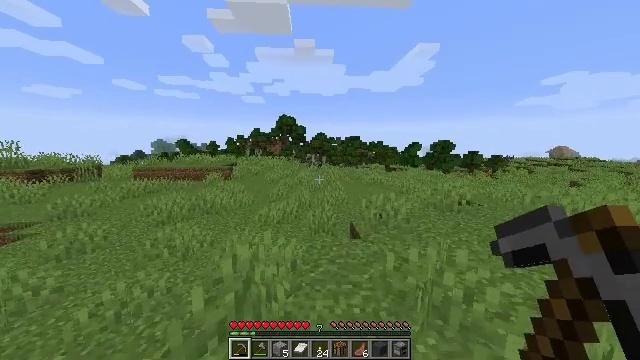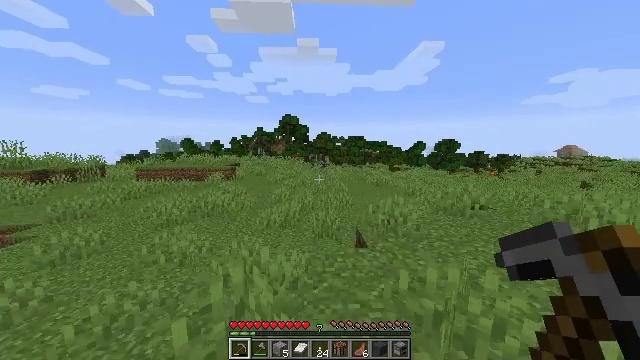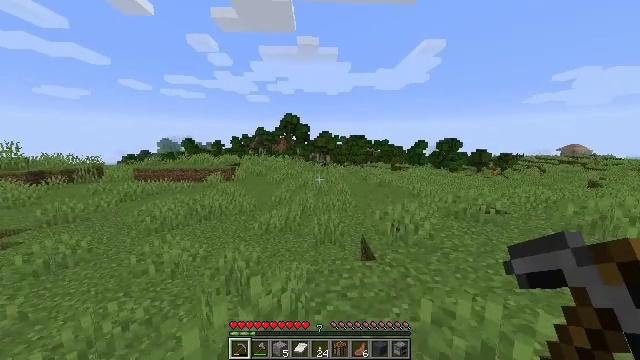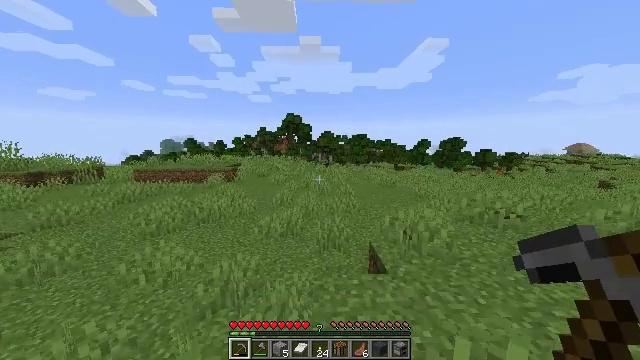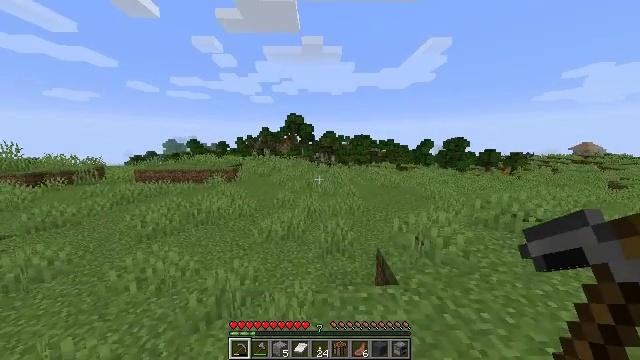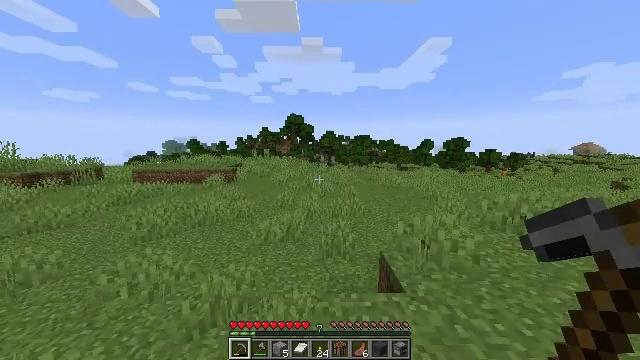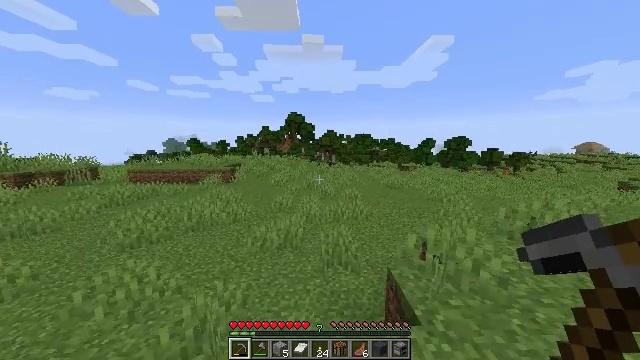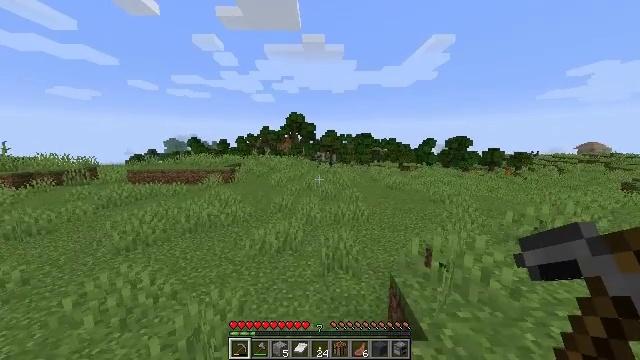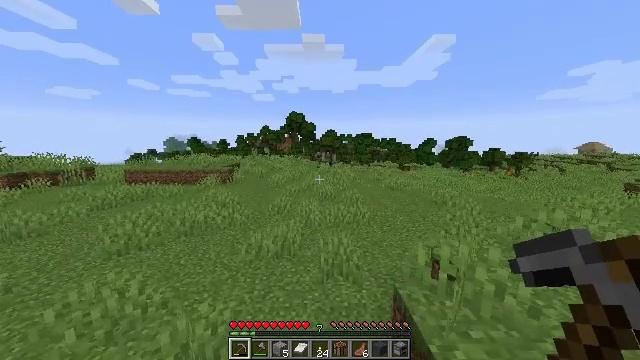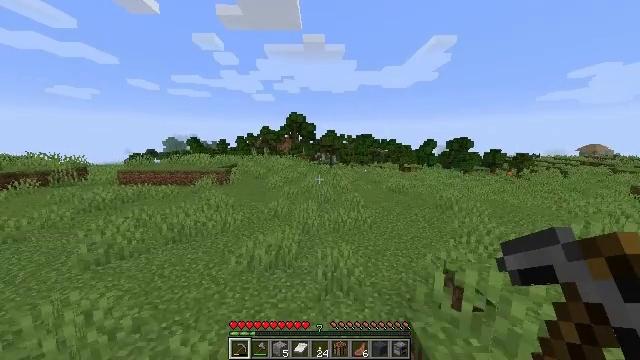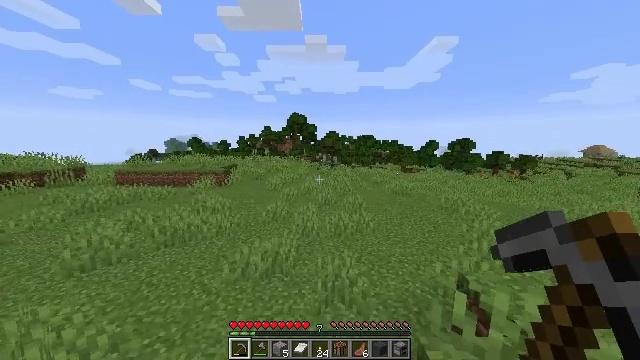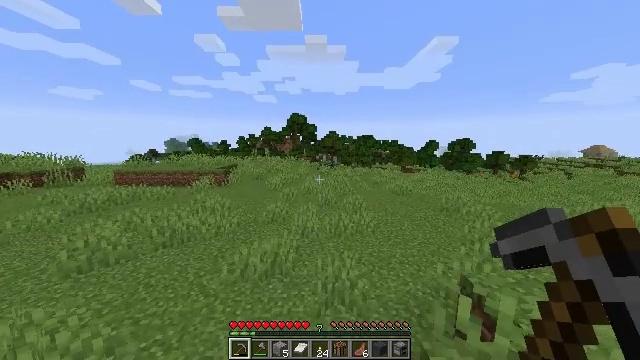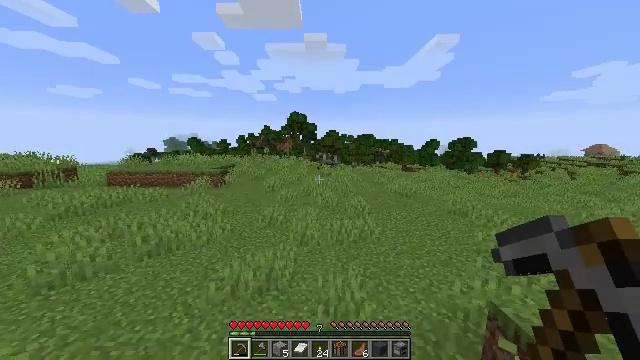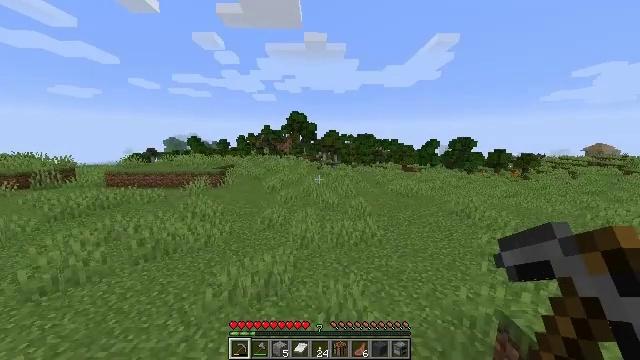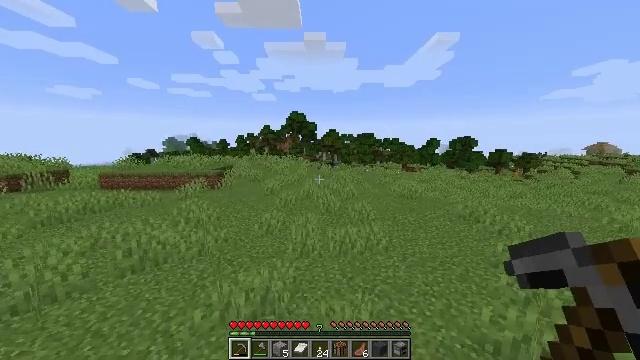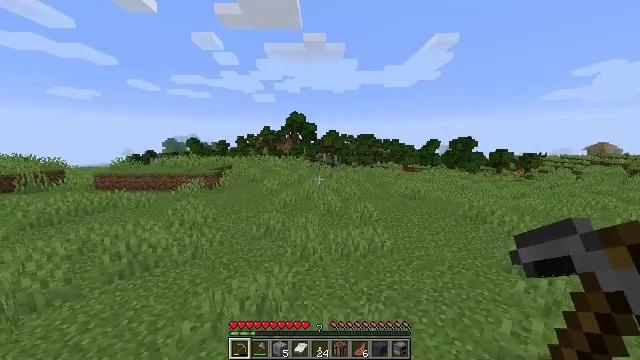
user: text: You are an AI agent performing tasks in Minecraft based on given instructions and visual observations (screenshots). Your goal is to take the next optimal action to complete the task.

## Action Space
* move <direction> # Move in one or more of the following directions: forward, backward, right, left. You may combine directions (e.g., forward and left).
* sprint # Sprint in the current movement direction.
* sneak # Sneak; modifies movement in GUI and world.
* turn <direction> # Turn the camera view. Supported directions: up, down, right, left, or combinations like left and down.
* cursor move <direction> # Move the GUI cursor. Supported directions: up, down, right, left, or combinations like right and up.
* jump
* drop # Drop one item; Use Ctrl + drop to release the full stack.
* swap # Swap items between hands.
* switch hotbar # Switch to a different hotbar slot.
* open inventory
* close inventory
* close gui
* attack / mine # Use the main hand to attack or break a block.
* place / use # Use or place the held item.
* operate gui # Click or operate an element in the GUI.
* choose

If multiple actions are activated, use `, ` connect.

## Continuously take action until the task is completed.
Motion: motion action
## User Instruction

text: Break the pumpkin to collect it.
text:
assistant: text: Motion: move forward, sprint
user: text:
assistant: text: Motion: move forward, sprint
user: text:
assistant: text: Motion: move forward, sprint
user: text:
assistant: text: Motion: move forward, sprint
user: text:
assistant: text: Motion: move forward, sprint
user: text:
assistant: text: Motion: move forward, sprint
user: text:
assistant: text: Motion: move forward, sprint
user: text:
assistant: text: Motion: move forward, sprint
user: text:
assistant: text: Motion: move forward, sprint
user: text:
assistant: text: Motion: move forward, sprint
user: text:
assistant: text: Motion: move forward, sprint
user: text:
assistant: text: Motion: move forward, sprint
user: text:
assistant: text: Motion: move forward, sprint
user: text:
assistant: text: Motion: move forward, sprint
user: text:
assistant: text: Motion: move forward, sprint
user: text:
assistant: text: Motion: move forward, sprint
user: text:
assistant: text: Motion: move forward, sprint
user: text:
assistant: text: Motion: move forward, sprint
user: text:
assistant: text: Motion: move forward, sprint
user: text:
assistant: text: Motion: move forward, sprint
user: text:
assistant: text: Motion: move forward, sprint
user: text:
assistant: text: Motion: move forward, sprint
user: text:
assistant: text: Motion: move forward, sprint
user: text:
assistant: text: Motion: move forward, sprint
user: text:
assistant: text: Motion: move forward, sprint
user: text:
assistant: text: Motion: move forward, sprint
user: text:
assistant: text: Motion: move forward, sprint
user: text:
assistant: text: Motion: move forward, sprint
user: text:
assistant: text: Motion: move forward, sprint
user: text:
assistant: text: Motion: move forward, sprint